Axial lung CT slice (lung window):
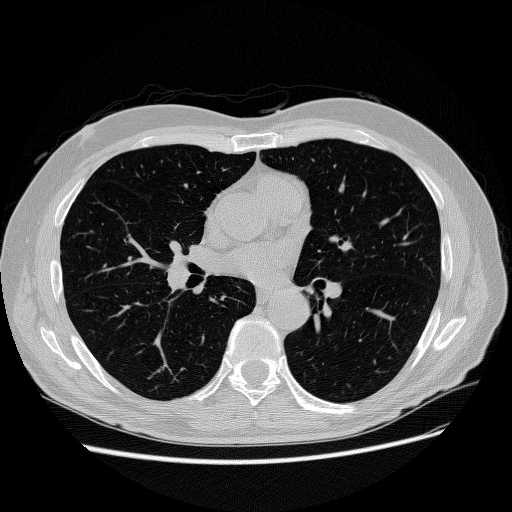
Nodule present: no